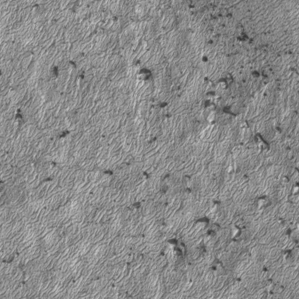
Label: frost